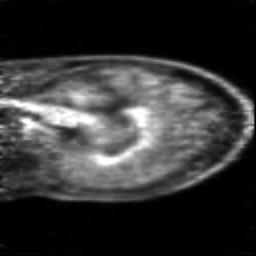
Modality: PET
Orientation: sagittal
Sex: female
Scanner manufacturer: siemens